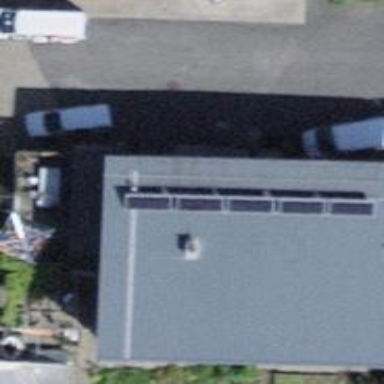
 consisting of solar photovoltaic panels."